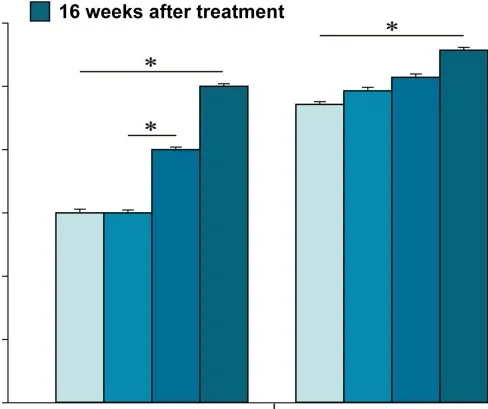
Range of motion. From patient #1. *Indicates a statistically significant finding (p < 0.05).
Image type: chart (chart)